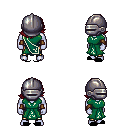
a pixel art fantasy rpg character, male body template, dark elf, purple skin, sash dress, gold greaves, brunette swoop hairstyle, metal helm, leather bracers, black slippers, four views (front, back, left, right), 2x2 character sprite sheet, small pixel art, hard edges, no anti-aliasing